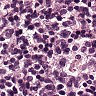
Metastatic tissue present: no